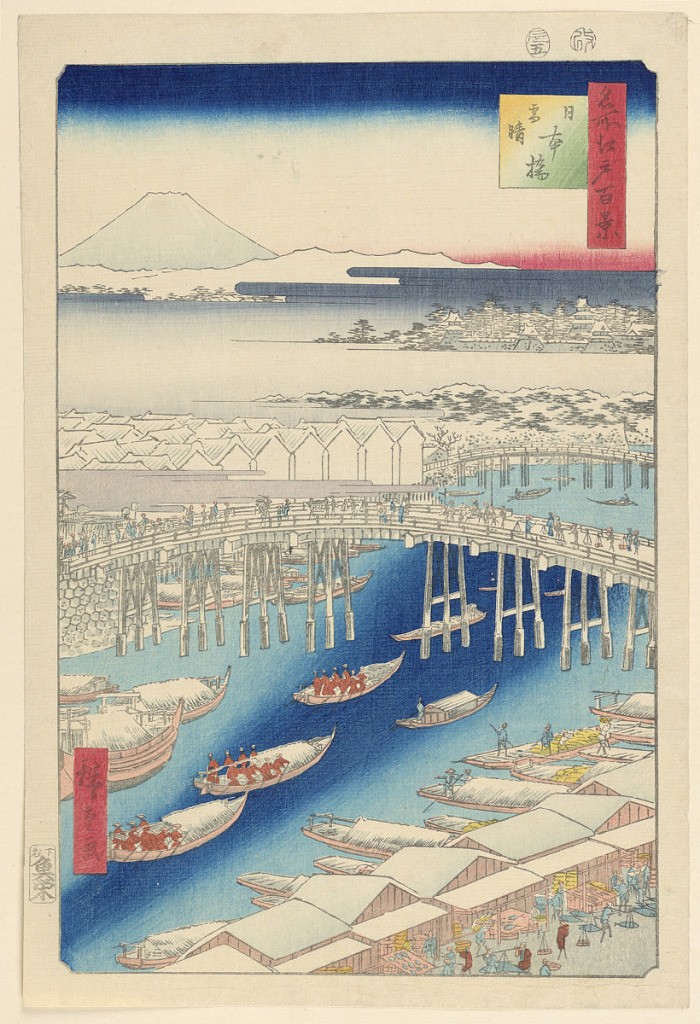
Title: Nihonbashi, Clearing Weather after Show (Nihon-bashi, yuki-bare) From the Series One Hundred Famous views of Edo
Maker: Ando Hiroshige, Japanese, 1797–1858
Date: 1856
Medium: Woodblock print in colored ink on paper
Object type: Print
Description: This is the first print because of all the iconic locations depicted in Edo. A clear view of Mount Fuji in the top left corner overlooks the wintery scene of Edo. Edo Castle is located on the right side, and the Nihonbashi bridge divides the print in half. Below, the crowded bridge shows boats filled with people. The lower half of the print shows a scene of a hustling ally from the great fish market. This image shows the transition of the once fish town into the capital of the nation.